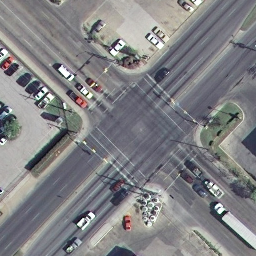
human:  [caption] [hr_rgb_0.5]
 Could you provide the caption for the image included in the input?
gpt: An intersection with some cars on the road .

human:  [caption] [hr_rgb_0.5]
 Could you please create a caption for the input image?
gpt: An intersection with many cars parked at the corners .

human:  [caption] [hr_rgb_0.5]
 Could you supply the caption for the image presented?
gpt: An intersection with many cars parked at the corners .

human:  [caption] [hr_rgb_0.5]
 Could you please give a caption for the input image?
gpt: An intersection with some houses and plants at the corners .

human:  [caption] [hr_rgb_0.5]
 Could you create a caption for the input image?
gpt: An intersection with two roads vertical to each other .